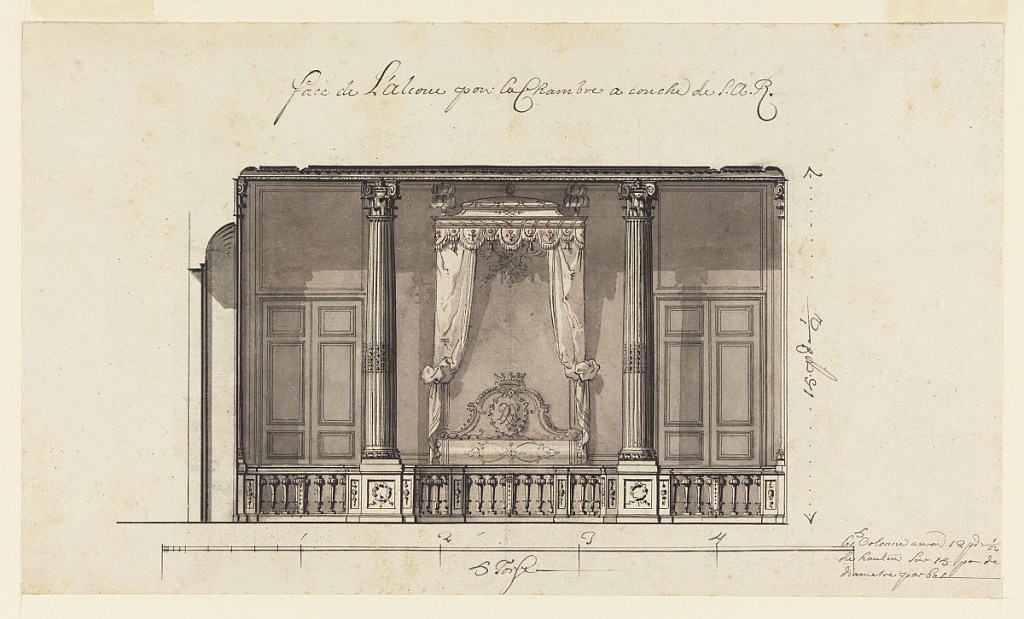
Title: Bed Alcove for the Duc d'Orléans, Palais Royal, Paris, France
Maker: Gilles-Marie Oppenord, French, 1672–1742
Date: ca. 1716
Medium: Pen and black ink, brush and watercolor on white laid paper
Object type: Drawing
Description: Alcove seen in elevation frontally, with bed à la duchesse (no footboard and canopy supported from the ceiling) enclosed by a balustrade which supports two fluted and gilded composite columns. The state bed shows the cypher of the Regent, Philippe Charles, Duc d'Orleans. The height is indicated at the right.